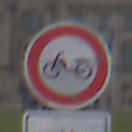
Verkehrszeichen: VerbotMofas
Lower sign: ZeitangabenMitBeschraenkungAufWochentage1
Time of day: Midday
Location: Outdoor (Suburban)
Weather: Overcast
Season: NotSpecified
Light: Natural